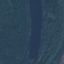
Land use / land cover class: River